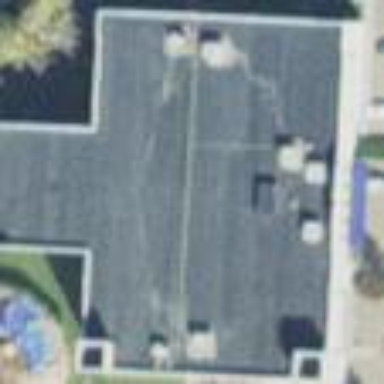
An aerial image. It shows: Building housing storage rental shop.